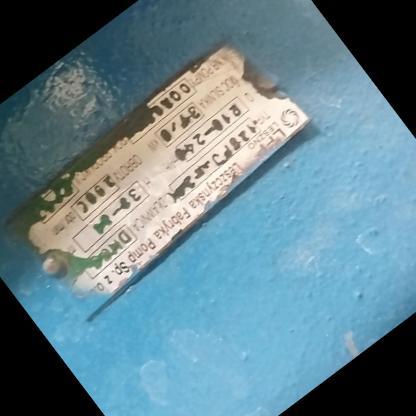
Klasa: tabliczka-znamionowa